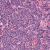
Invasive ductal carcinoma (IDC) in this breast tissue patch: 1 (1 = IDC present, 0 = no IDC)